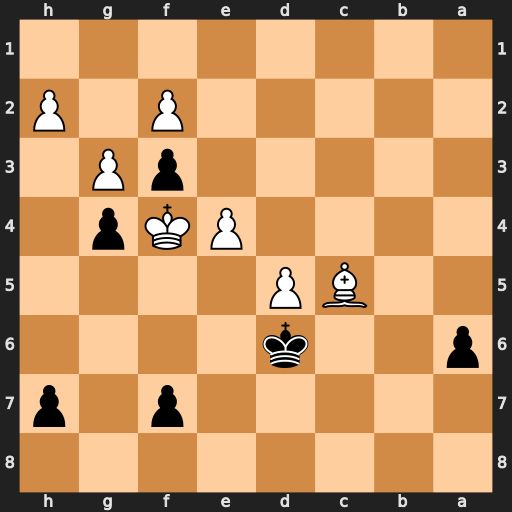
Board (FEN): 8/5p1p/p2k4/2BP4/4PKp1/5pP1/5P1P/8
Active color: b
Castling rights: -
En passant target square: -
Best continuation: Kxc5 Kxg4 a5 Kxf3 a4